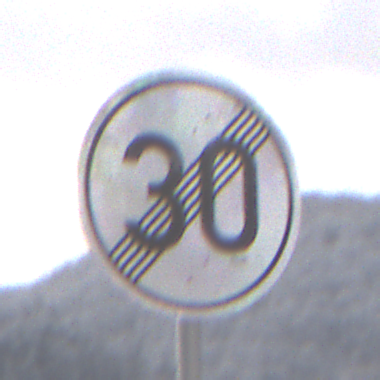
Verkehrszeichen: EndeGeschwindigkeit30
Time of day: MorningAfternoon
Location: Outdoor (Nature)
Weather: PartlyCloudy
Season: Winter
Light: Natural